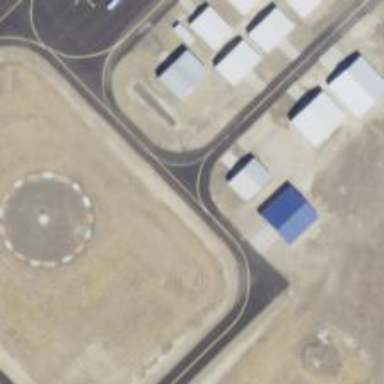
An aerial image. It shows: Image of taxiway at airport.